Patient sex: F
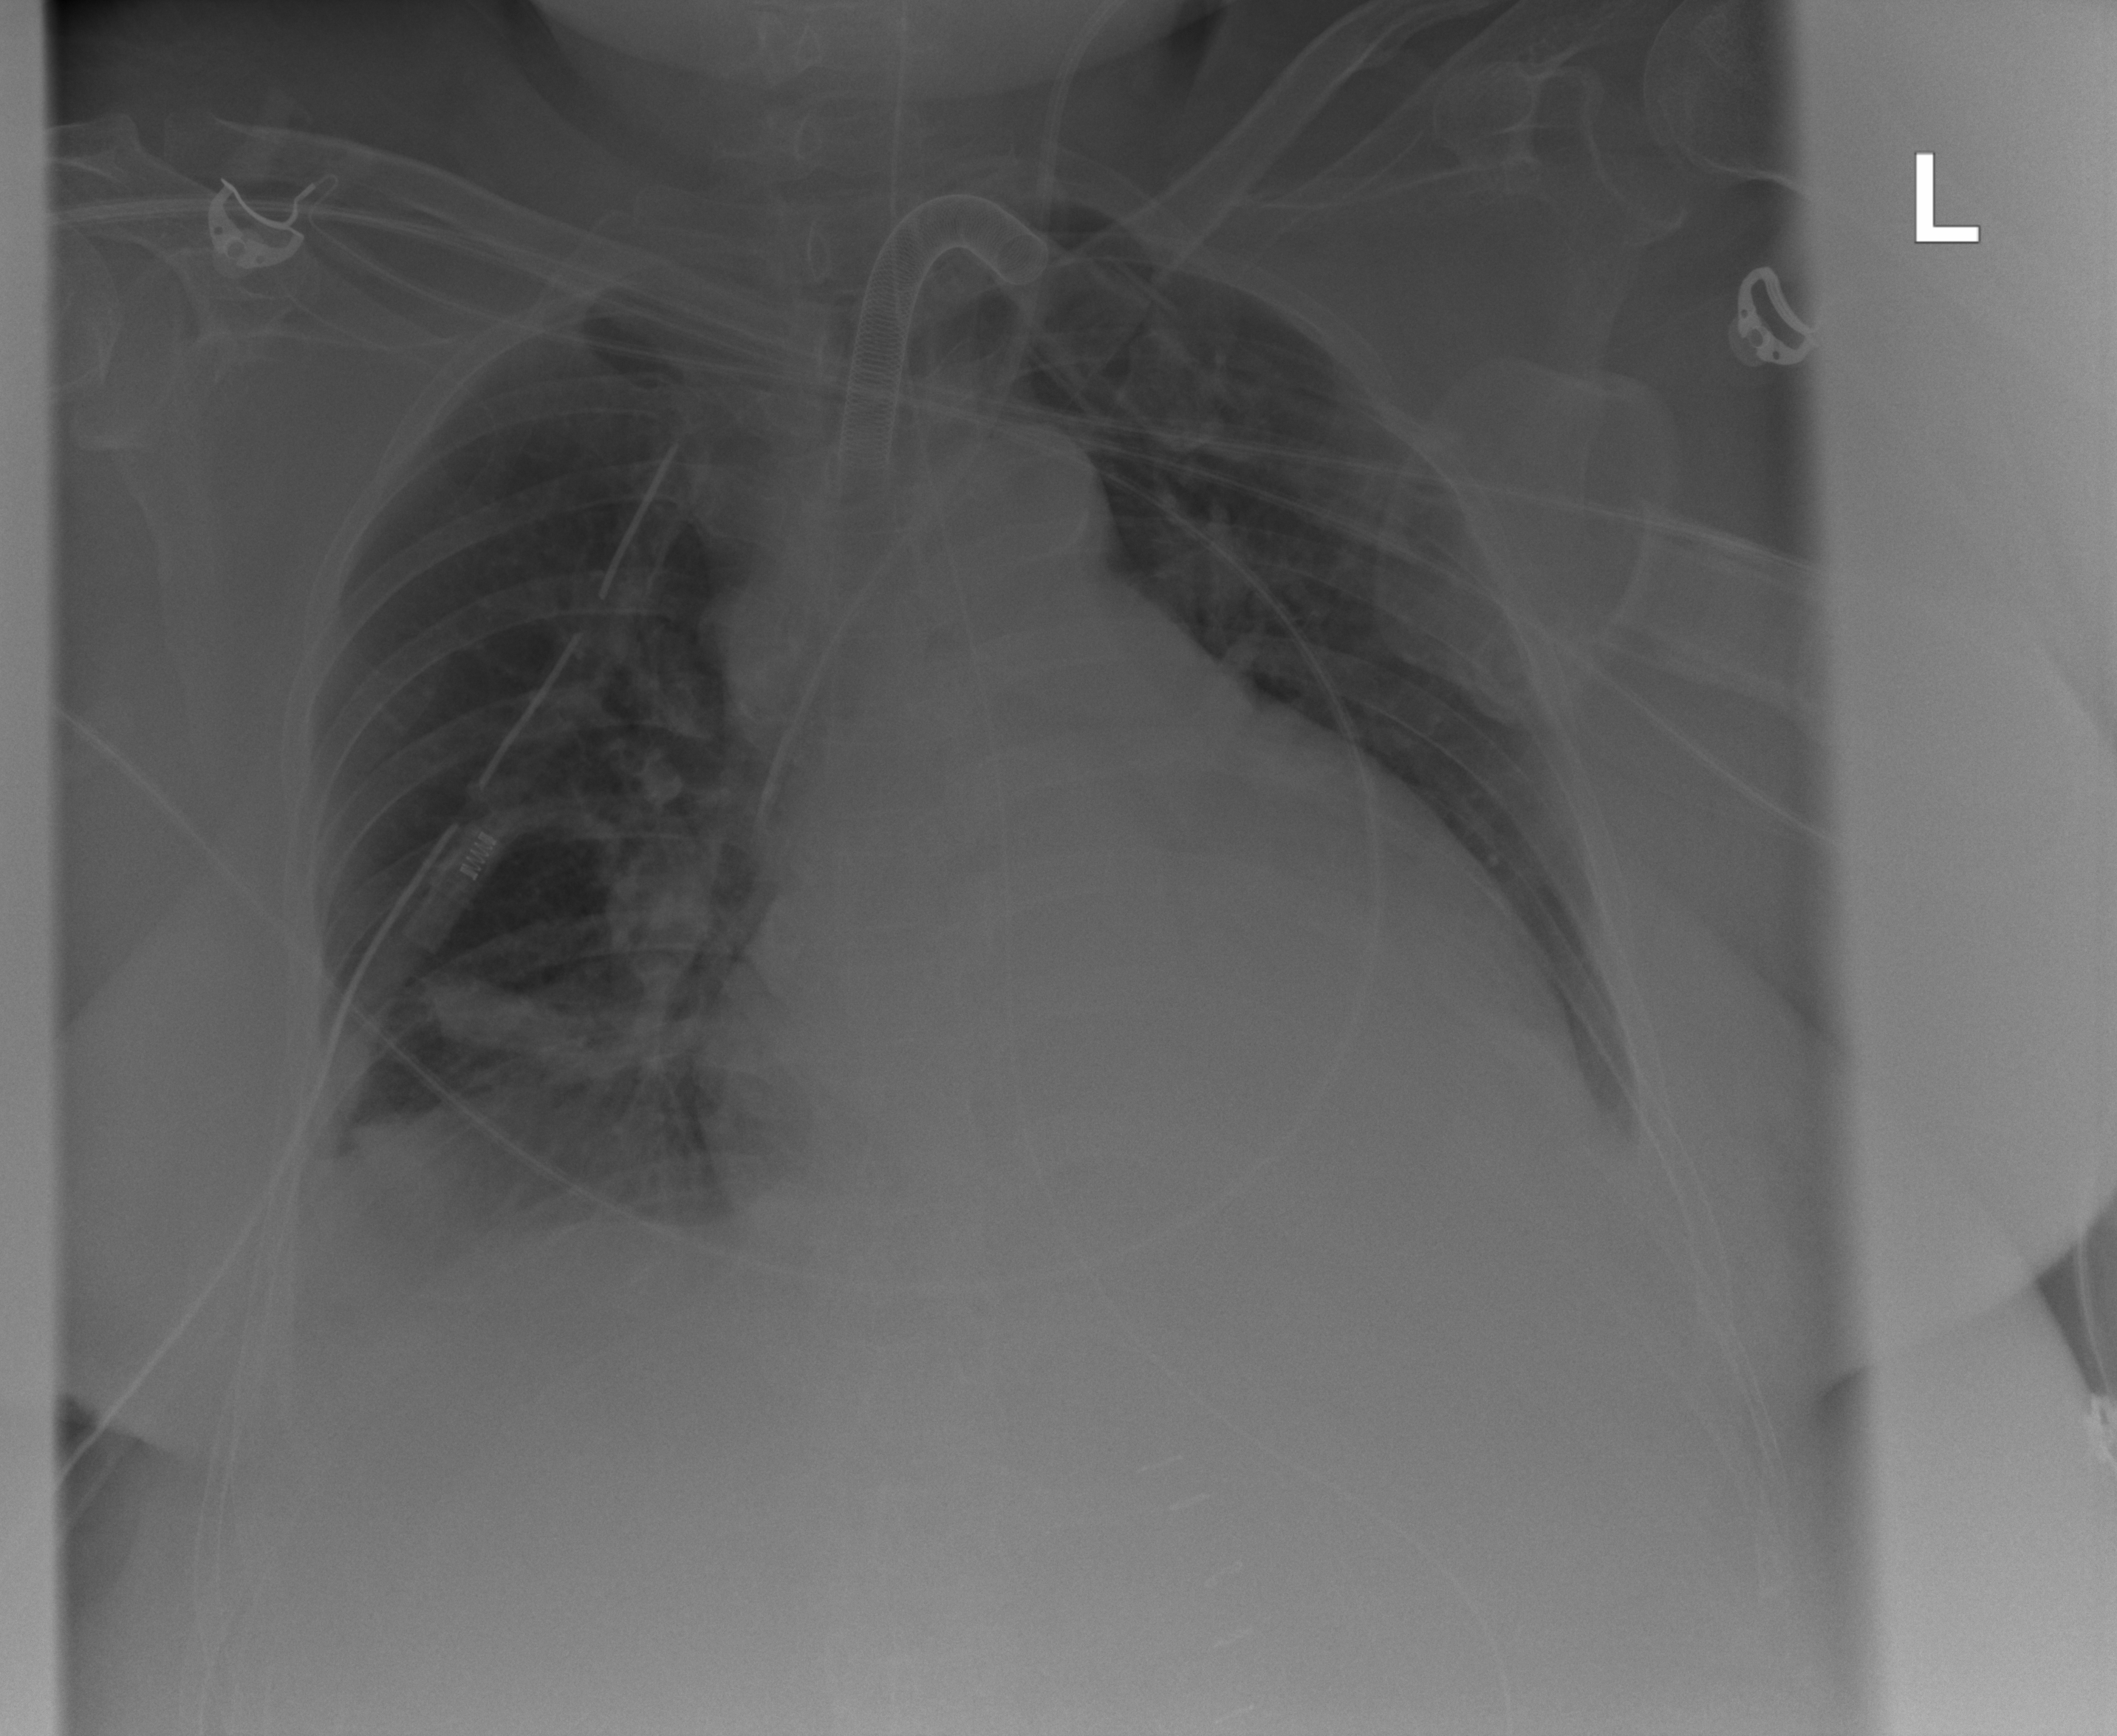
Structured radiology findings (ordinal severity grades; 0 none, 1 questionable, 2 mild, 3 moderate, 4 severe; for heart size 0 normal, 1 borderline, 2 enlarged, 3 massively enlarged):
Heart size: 2
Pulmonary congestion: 2
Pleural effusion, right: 2
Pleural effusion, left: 1
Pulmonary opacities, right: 0
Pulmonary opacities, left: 0
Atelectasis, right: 2
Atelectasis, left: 2